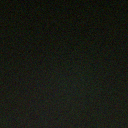
Screen state: off